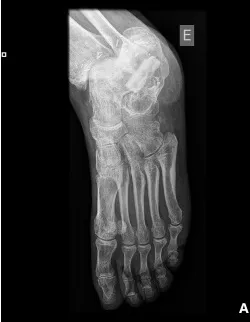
A - Radiographic appearance of the reconstructed defect 9 months postoperatively.
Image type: radiology (x_ray)